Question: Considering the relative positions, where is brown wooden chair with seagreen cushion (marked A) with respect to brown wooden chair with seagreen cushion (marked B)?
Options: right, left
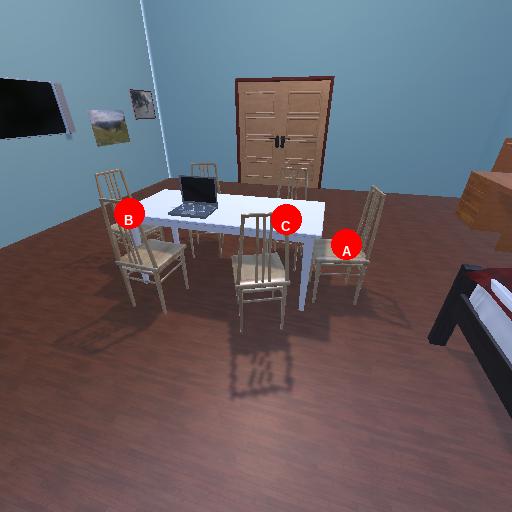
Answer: right